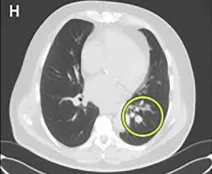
Comparison between baseline imaging and on-treatment imaging. At 12-week. Showing increase in size of pulmonary lesions (yellow circle).
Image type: radiology (ct)